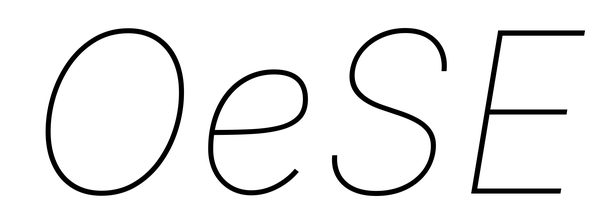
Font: Inter-Italic_Thin_Italic